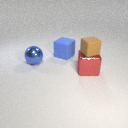
large red metal cube to the right of large blue metal sphere